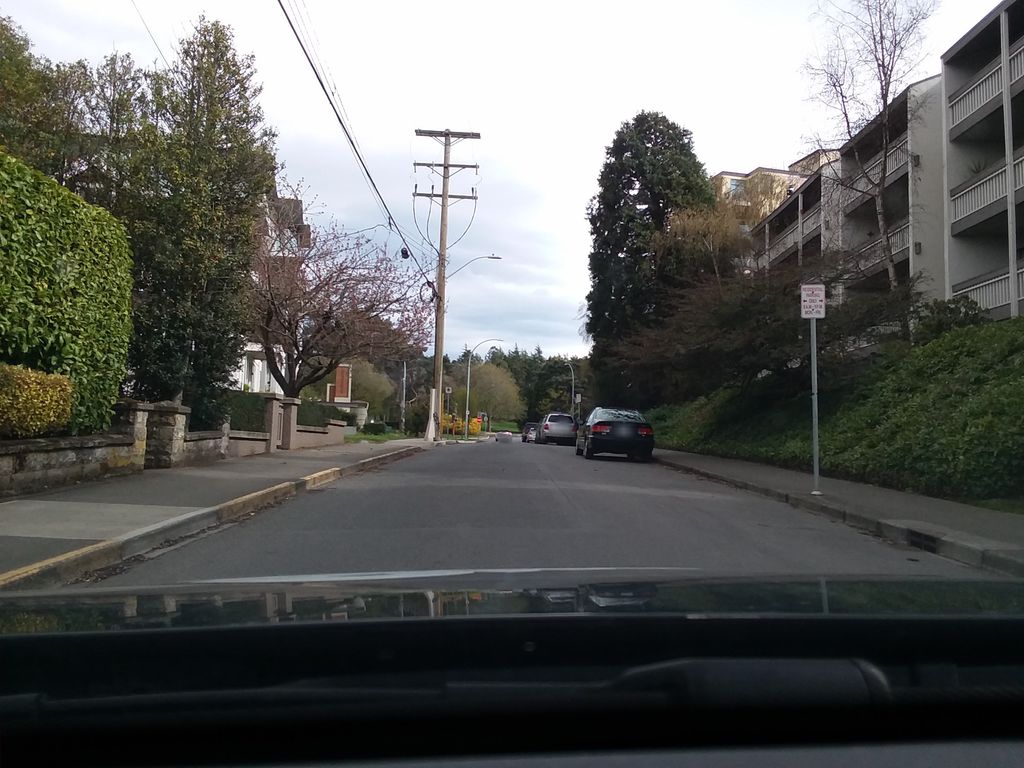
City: victoria